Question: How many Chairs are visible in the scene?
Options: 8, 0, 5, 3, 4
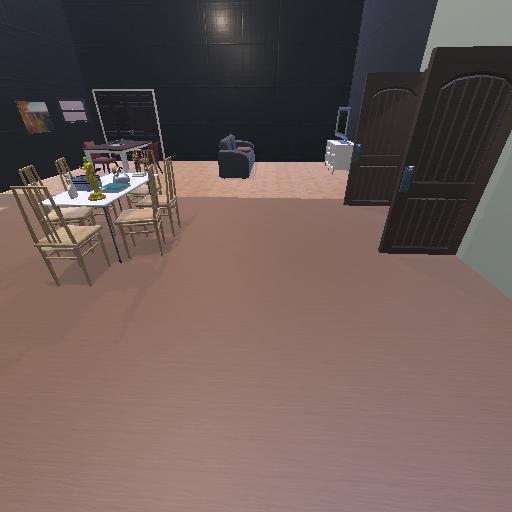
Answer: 8